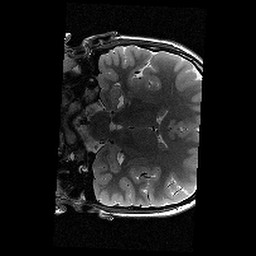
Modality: T2w
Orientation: coronal
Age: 11
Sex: female
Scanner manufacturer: siemens
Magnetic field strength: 3 T
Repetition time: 9.23 s
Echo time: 0.067 s